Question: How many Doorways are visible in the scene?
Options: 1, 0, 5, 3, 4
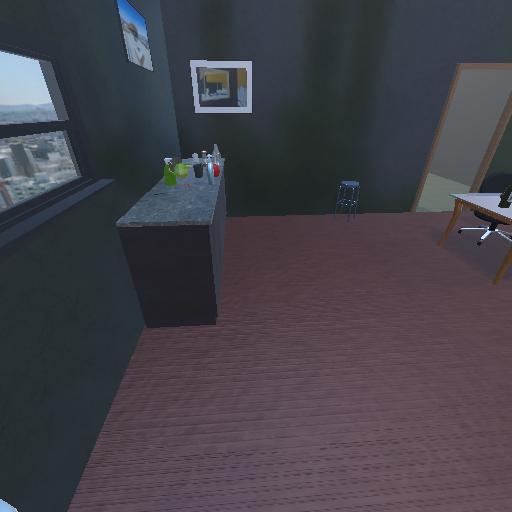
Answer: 1